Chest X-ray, AP view. Patient: 38 years old, sex M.
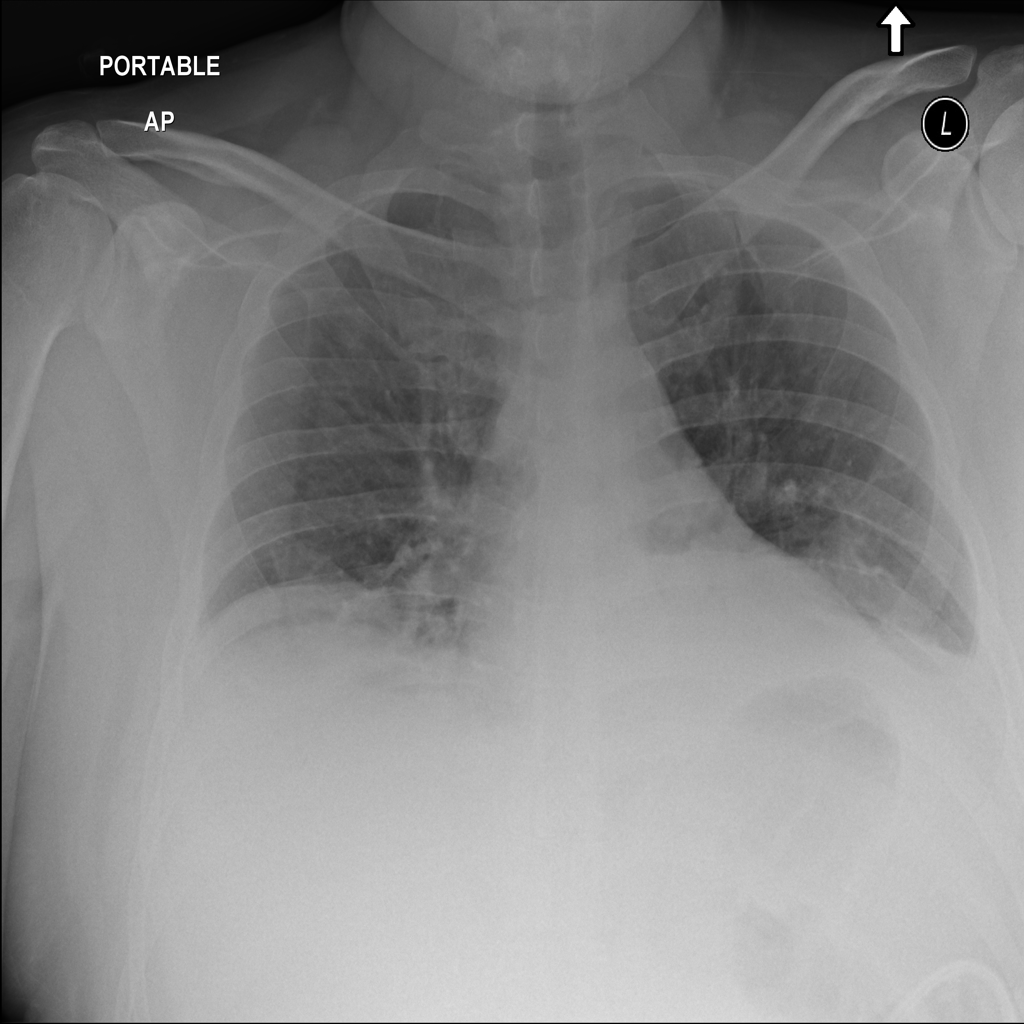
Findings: No Finding